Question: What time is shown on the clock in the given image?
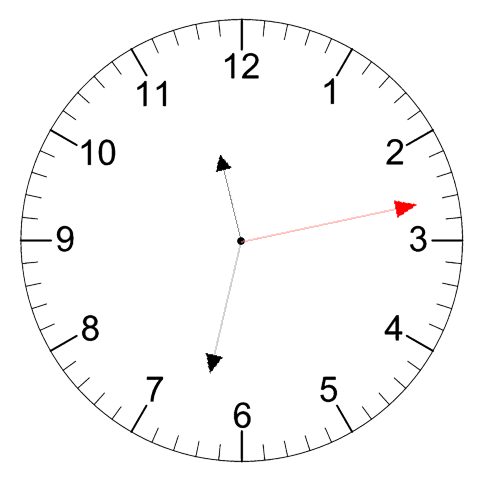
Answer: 11:32:13